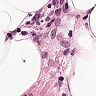
Metastatic tissue present: no